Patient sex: M
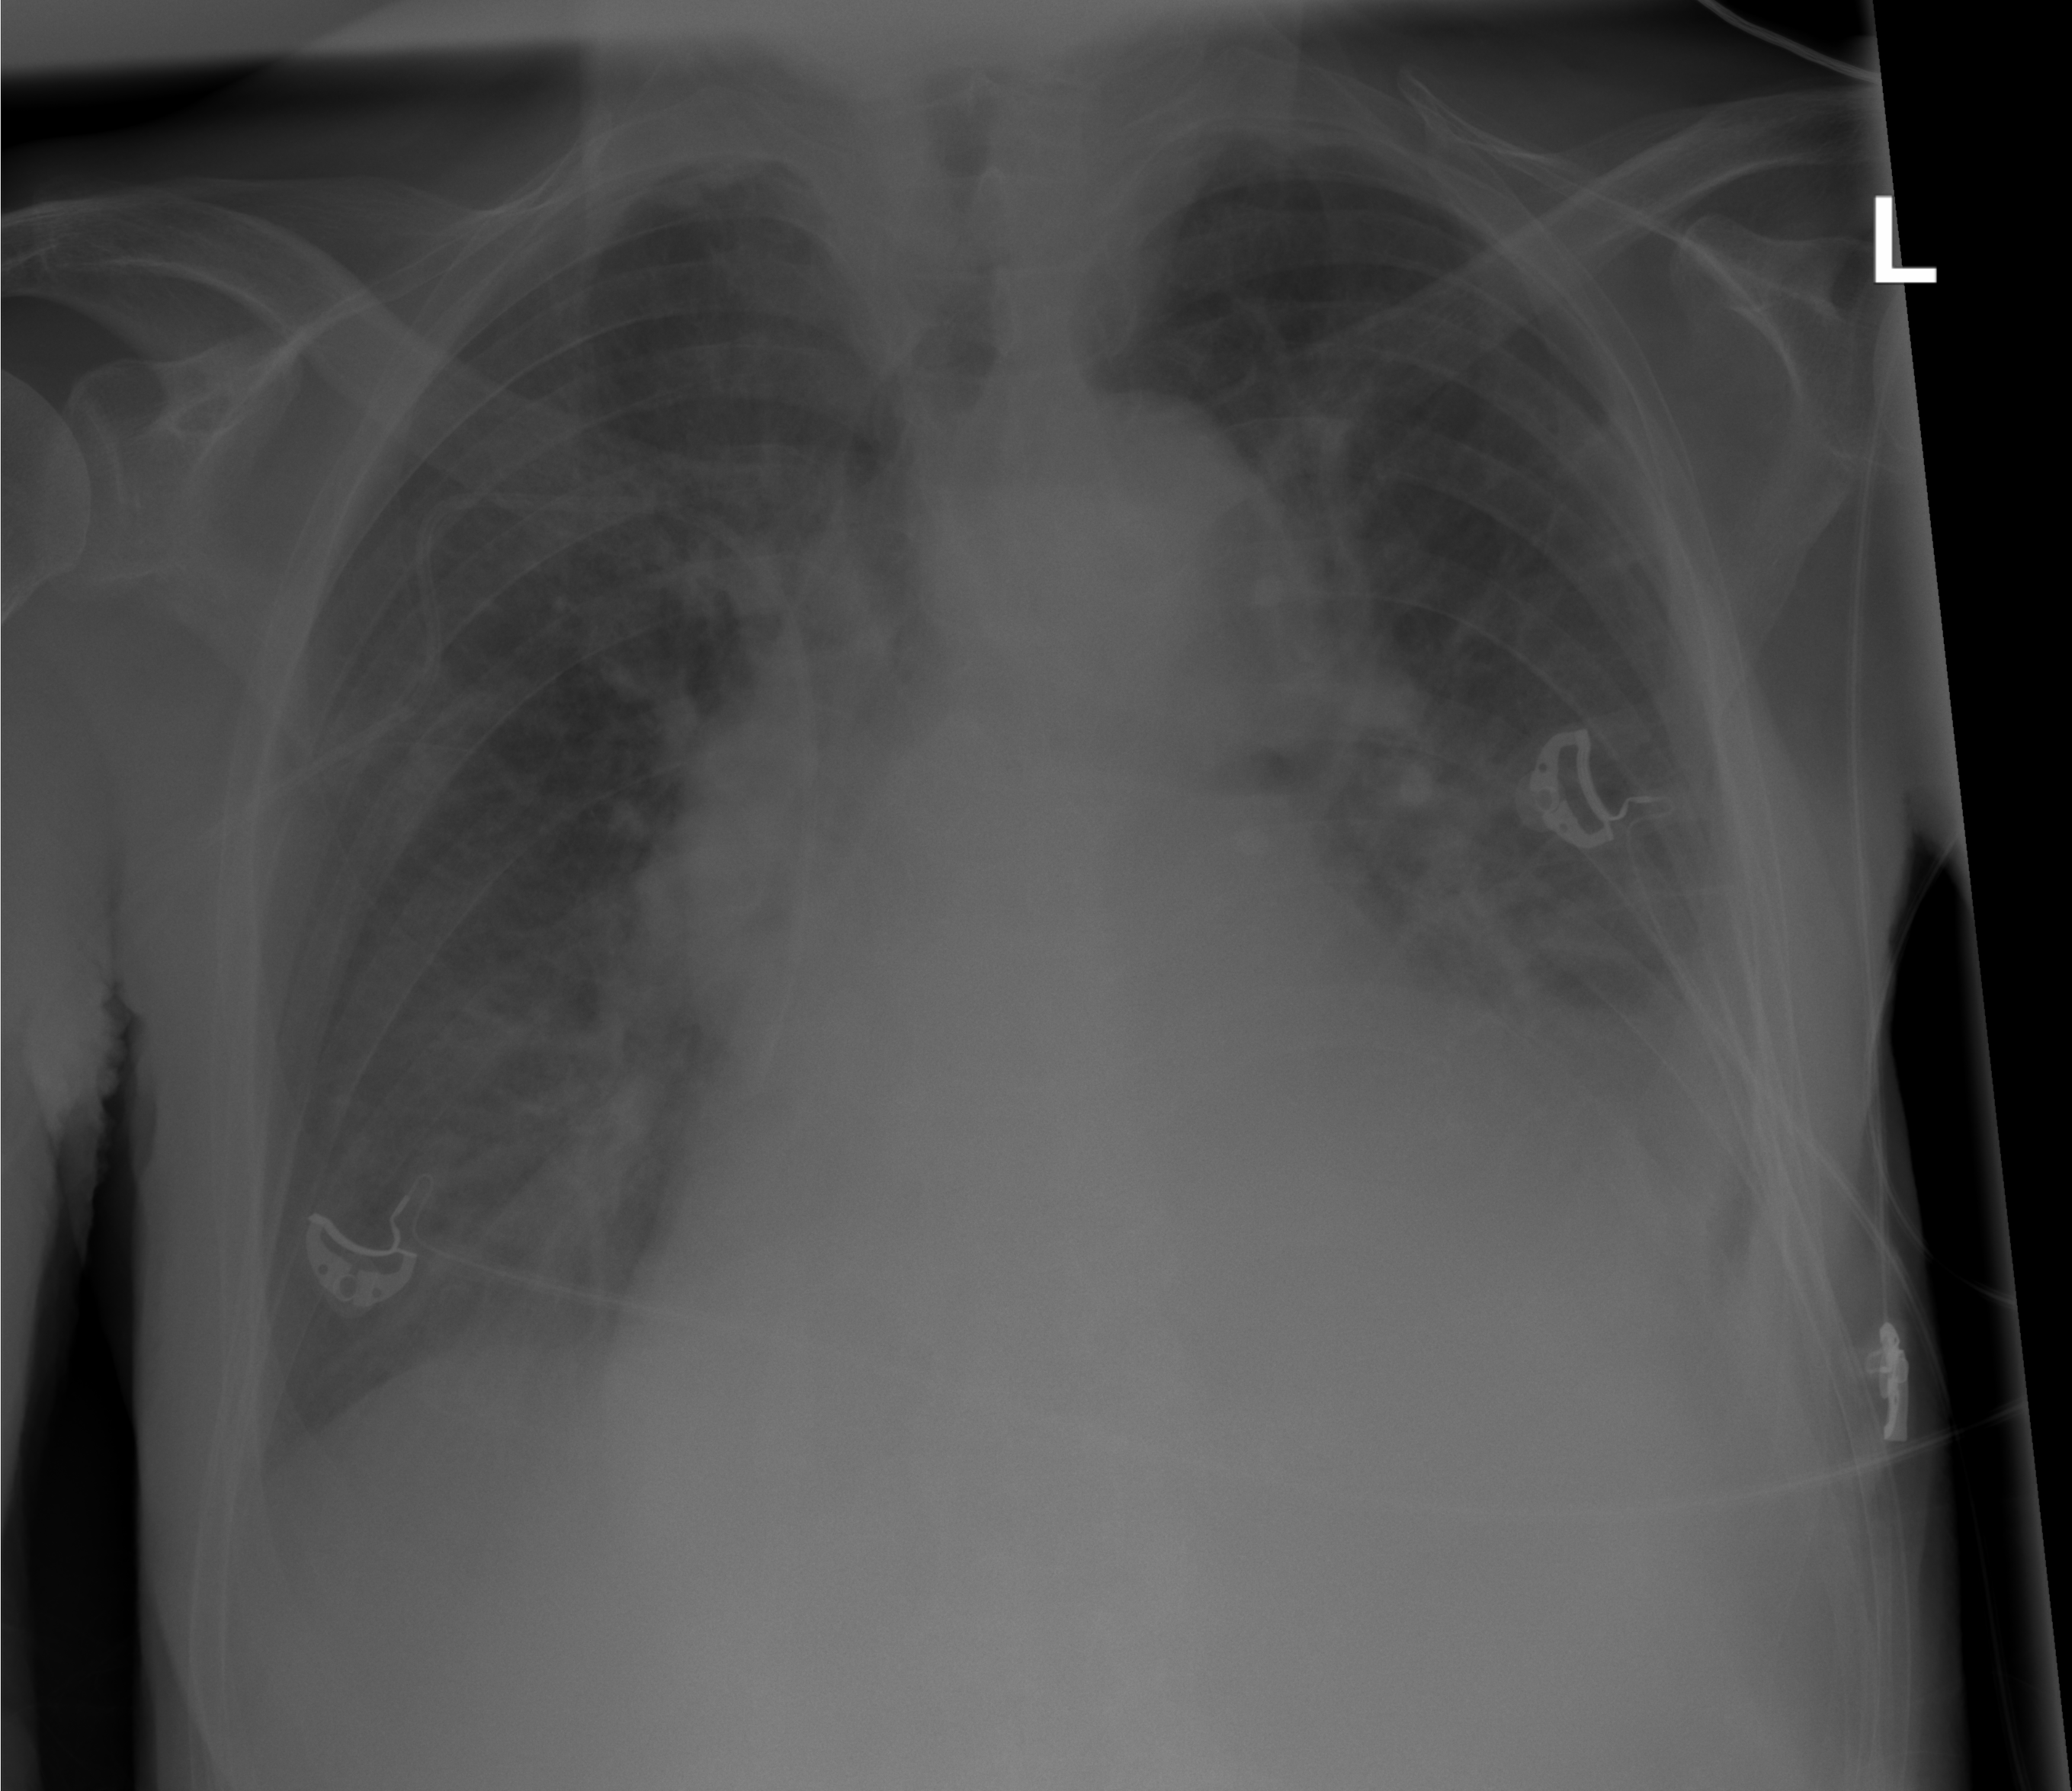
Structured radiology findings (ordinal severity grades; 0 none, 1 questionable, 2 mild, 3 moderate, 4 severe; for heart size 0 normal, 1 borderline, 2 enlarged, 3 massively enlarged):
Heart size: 3
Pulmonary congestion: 1
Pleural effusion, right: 1
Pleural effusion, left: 2
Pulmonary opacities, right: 0
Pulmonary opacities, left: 0
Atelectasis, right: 1
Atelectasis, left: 1